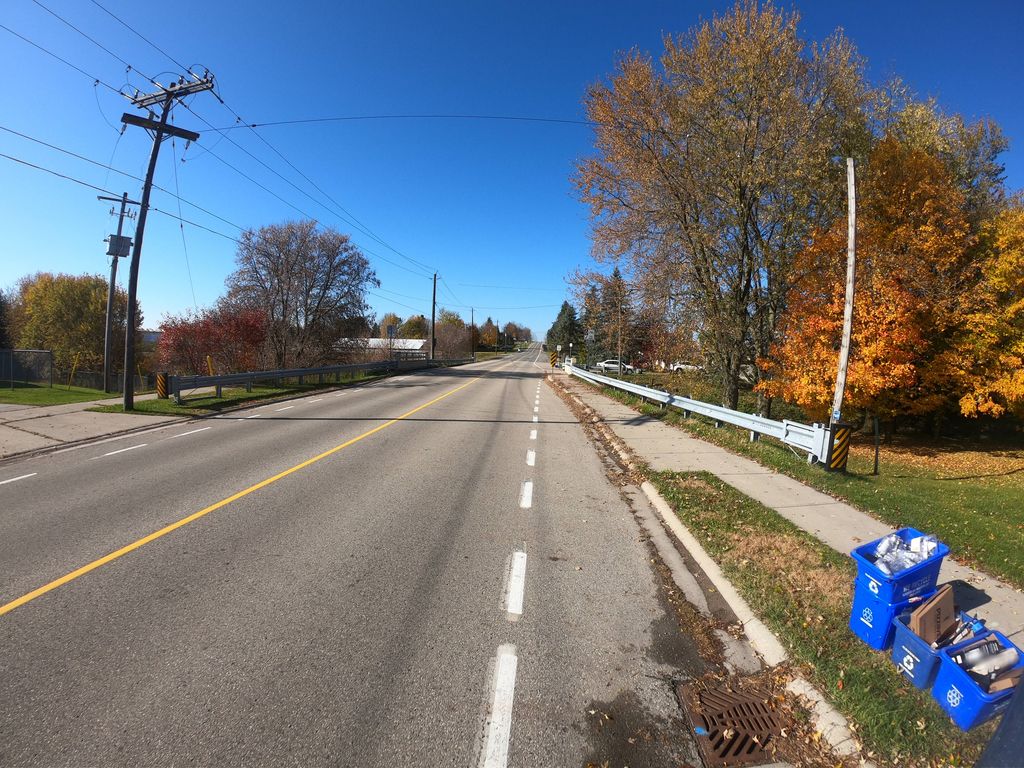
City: kitchener-waterloo